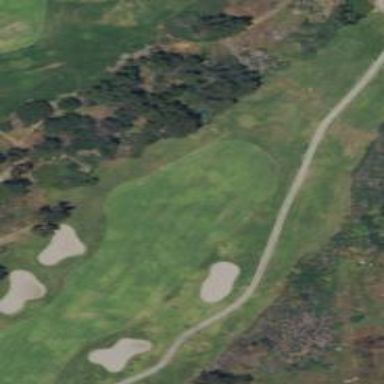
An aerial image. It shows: View of golf hole.